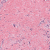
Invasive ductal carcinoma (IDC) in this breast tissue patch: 0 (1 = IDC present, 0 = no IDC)